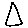
Label: triangle